Question: I want enter the start date and the deadline for a task in the database.
But the format that saves the database is this: Tue Apr 15 13:46:38 BST 2014
I want in yyyy-MM-dd format.
This is the code I use to write the data in the database:
'''
public void addTask() {
try {
Taskt1 = new Task();
t1.setIdTask(jTIdTask.getText());
t1.setDescTask(jTDescTask.getText());
t1.setDate(jDateChooserDare.getDate().toString());
t1.setdeadline(jDateChooserDeadline.getDate().toString());
TaskDao dao = new TaskDao();
dao.Task(t1);
} catch (SQLException ex) {
Logger.getLogger(jTTask.class.getName()).log(Level.SEVERE, null, ex);
}
}
'''
--------------Form-----------

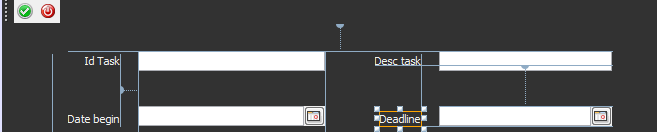
Answer: I hope , you can use SimpleDateFormat for accomplishing this.
Code:
SimpleDateFormat sdf = new SimpleDateFormat("yyyy-MM-dd");
String date = sdf.format(jDateChooserDeadline.getDate());
t1.setDate(date);